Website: macys
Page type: billing-address
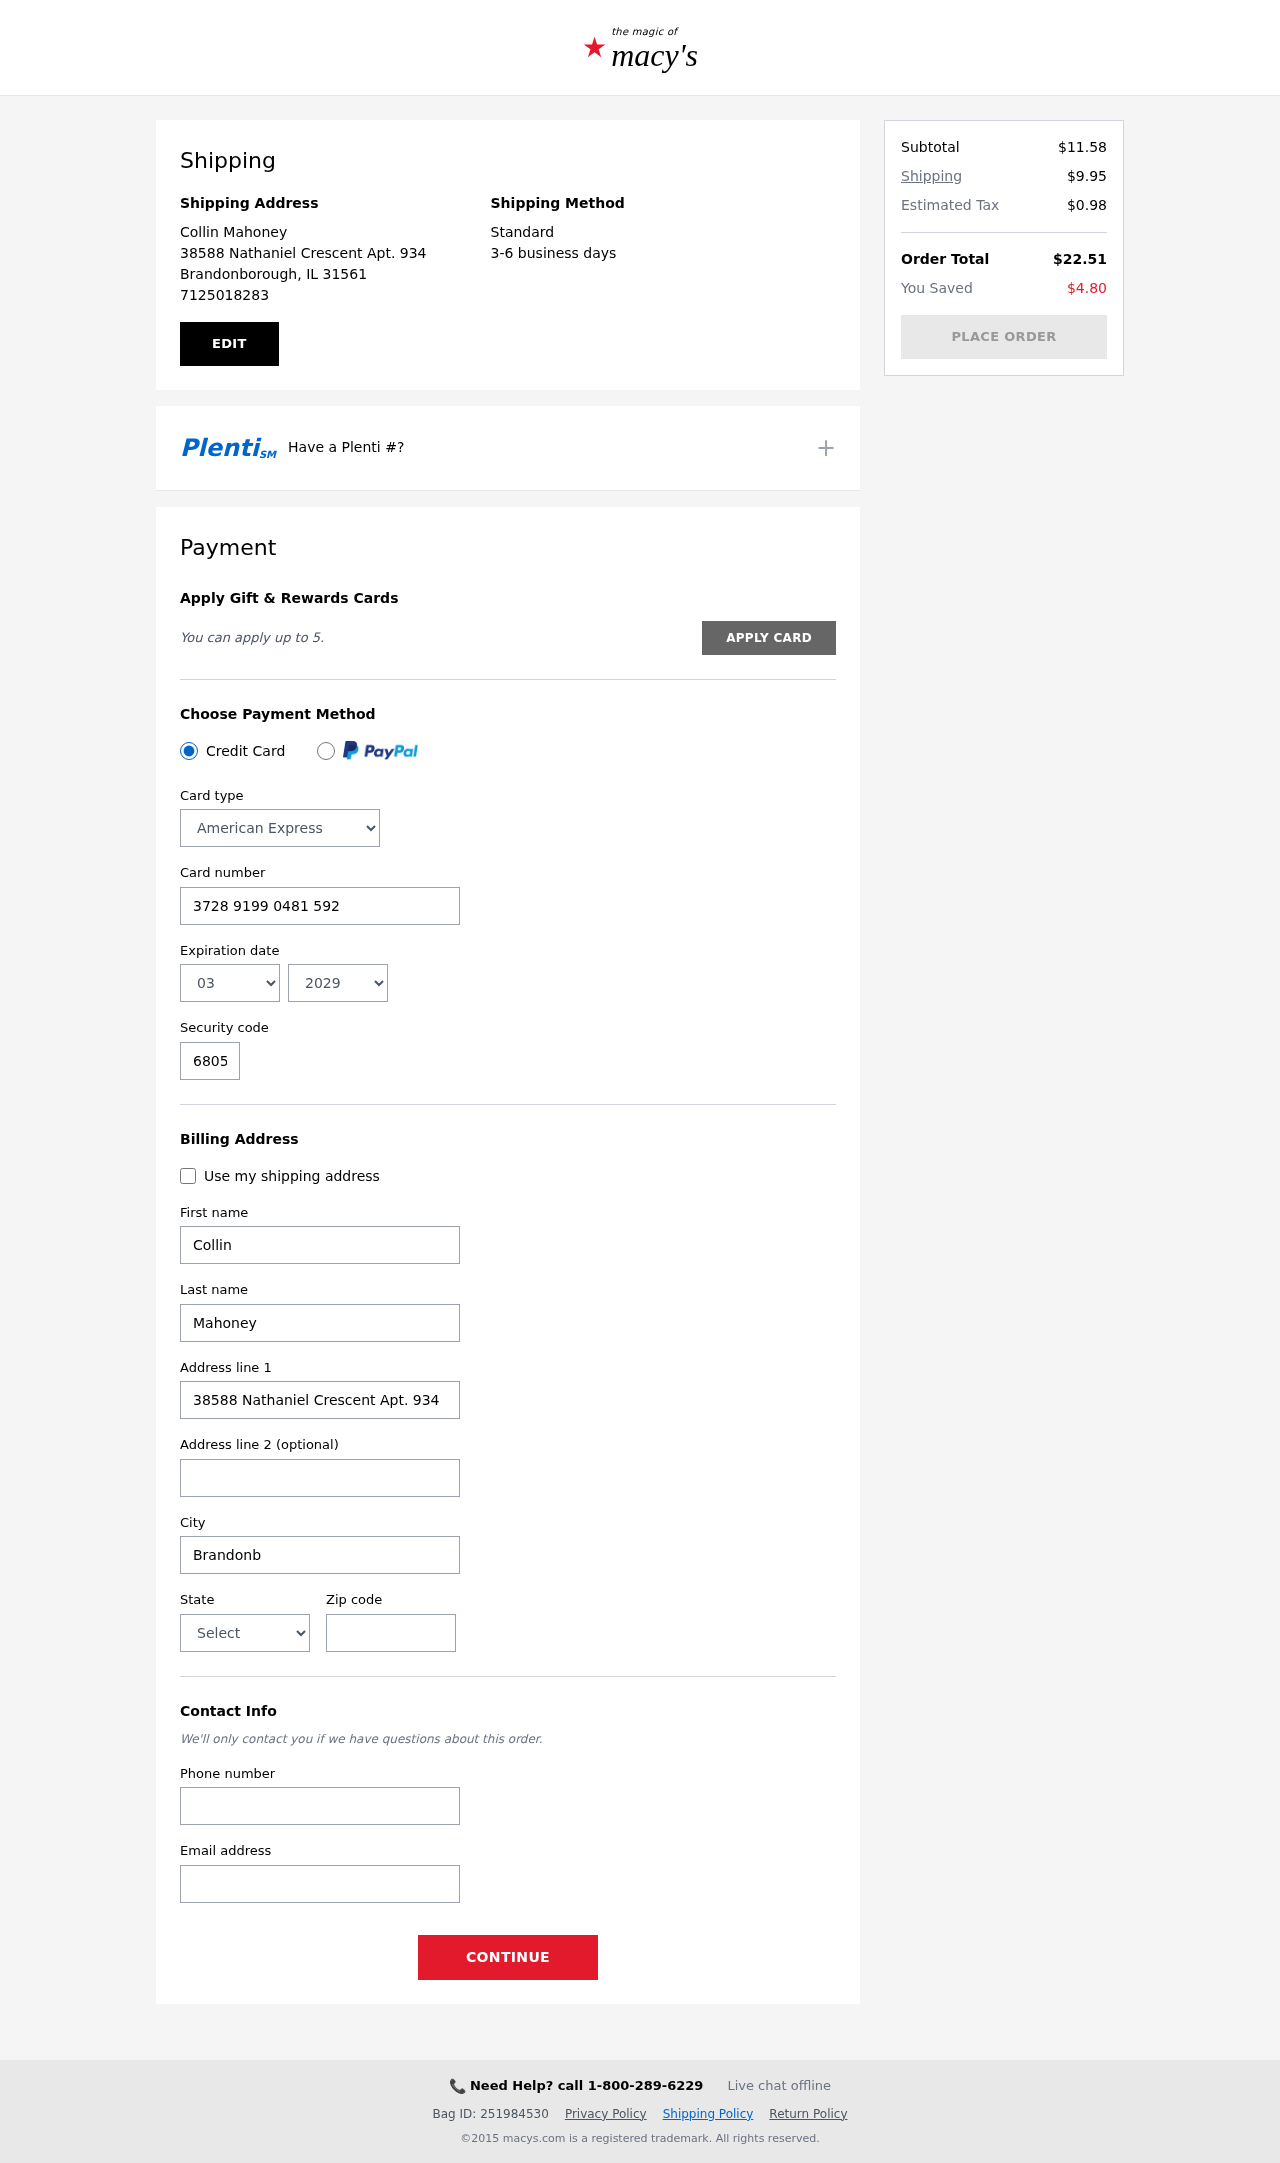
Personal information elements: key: PII_CARD_CVV
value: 6805
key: PII_CARD_EXPIRY_MONTH
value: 03
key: PII_CARD_EXPIRY_YEAR
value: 29
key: PII_CARD_NUMBER
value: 3728 9199 0481 592
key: PII_CARD_TYPE
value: American Express
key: PII_CITY
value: Brandonborough
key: PII_CITY_STATE_ZIP
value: Brandonborough, IL 31561
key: PII_EMAIL
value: collin_mahoney@hotmail.com
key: PII_FIRSTNAME
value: Collin
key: PII_FULLNAME
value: Collin Mahoney
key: PII_LASTNAME
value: Mahoney
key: PII_PHONE
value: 7125018283
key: PII_POSTCODE
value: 31561
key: PII_STATE
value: Illinois
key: PII_STREET
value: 38588 Nathaniel Crescent Apt. 934
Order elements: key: ORDER_SUBTOTAL
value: $11.58
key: ORDER_SHIPPING_COST
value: $9.95
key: ORDER_TAX
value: $0.98
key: ORDER_TOTAL
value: $22.51
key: ORDER_SAVINGS
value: $4.80